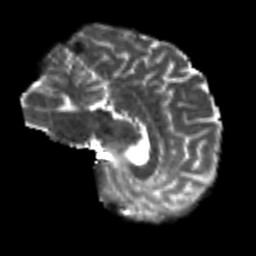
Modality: T2w
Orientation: sagittal
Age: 31
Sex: male
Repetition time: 8.4 s
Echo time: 0.09 s